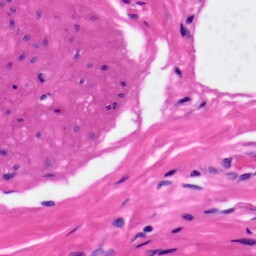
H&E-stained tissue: Skin